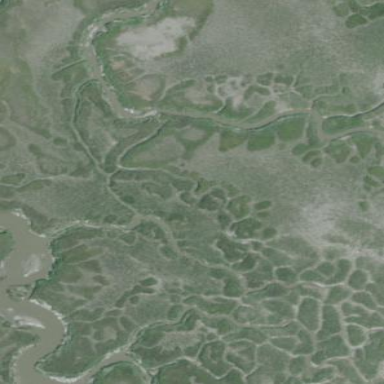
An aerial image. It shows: Saltmarsh wetland area.